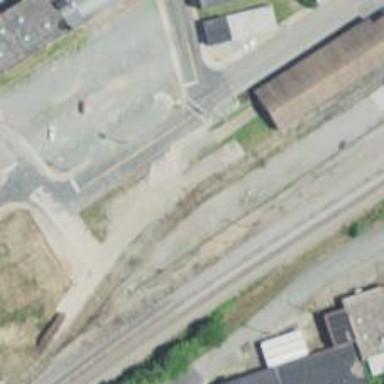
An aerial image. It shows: Rail spur service.